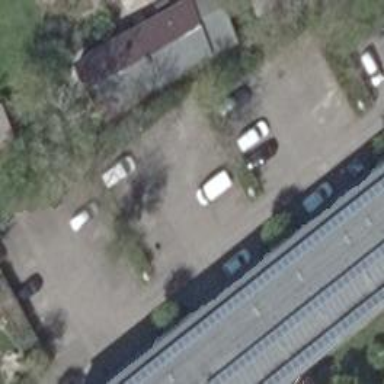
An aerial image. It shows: Road serving as parking aisle.